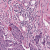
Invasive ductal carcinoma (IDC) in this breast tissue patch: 1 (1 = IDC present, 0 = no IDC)